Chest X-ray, PA view. Patient: 22 years old, sex M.
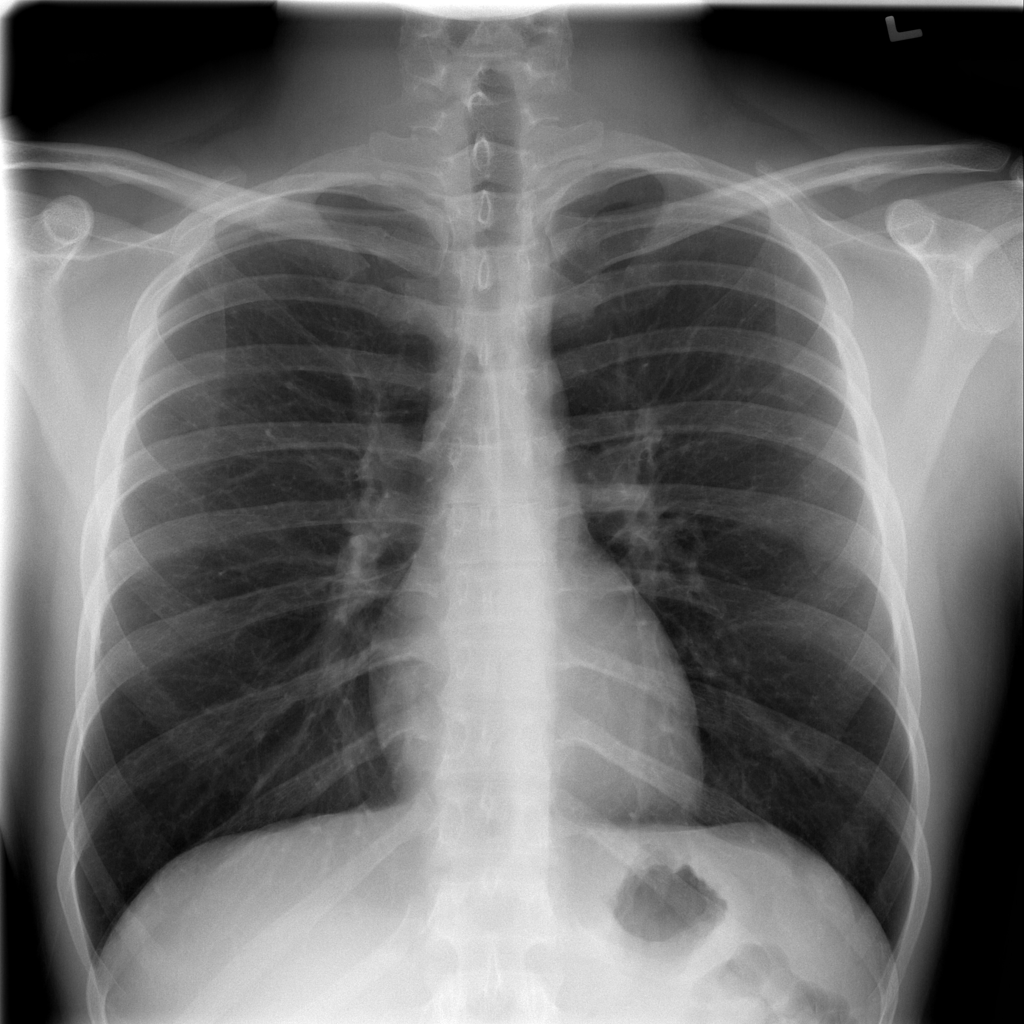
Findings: Infiltration